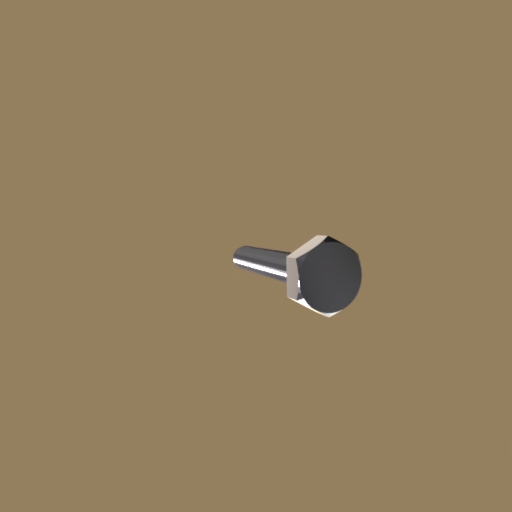
Label: bolt